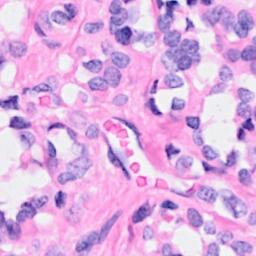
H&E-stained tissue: Breast